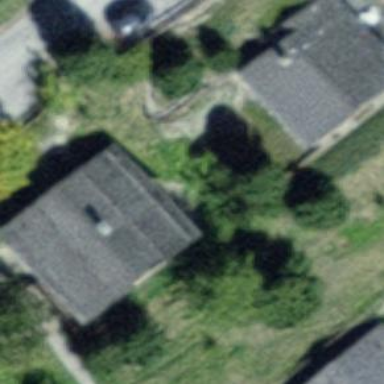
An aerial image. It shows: Building with tile roof.